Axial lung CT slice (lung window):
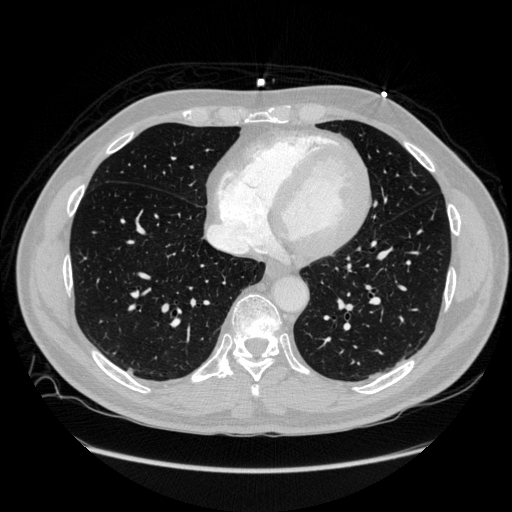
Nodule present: no